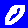
Digit: 0